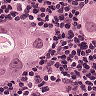
Metastatic tissue present: yes